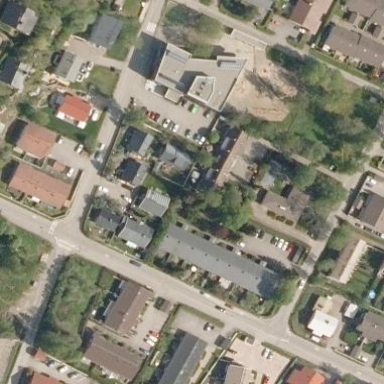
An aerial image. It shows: Kindergarten.